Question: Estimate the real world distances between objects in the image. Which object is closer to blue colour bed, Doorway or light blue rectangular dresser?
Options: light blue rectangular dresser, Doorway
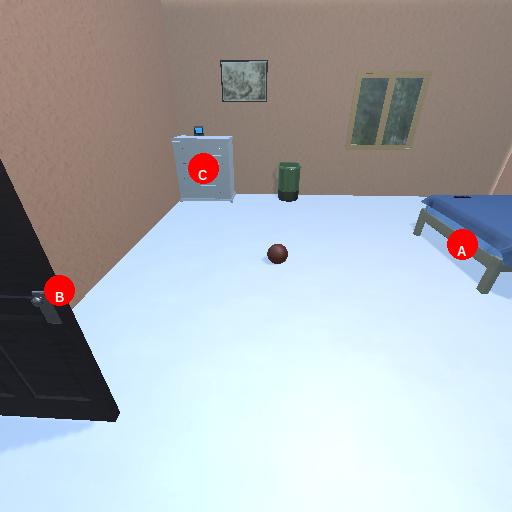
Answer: light blue rectangular dresser